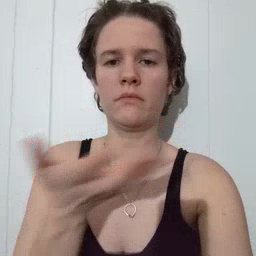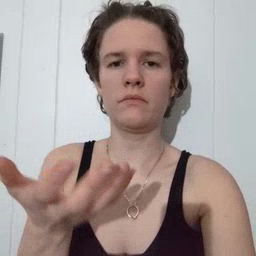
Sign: every